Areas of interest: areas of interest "Hangzhou Municipal Public Security Bureau Traffic Police Detachment Raocheng Company"
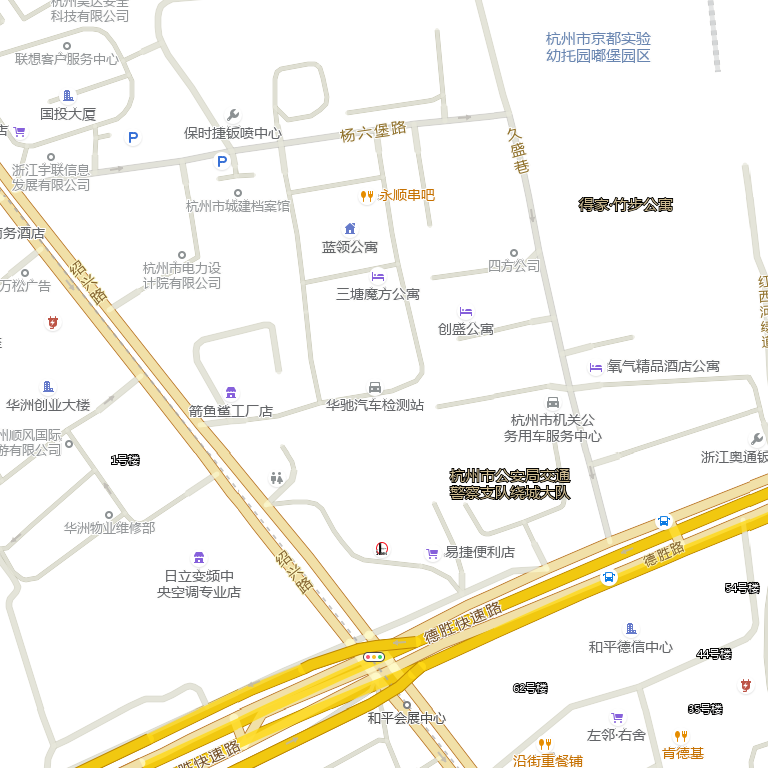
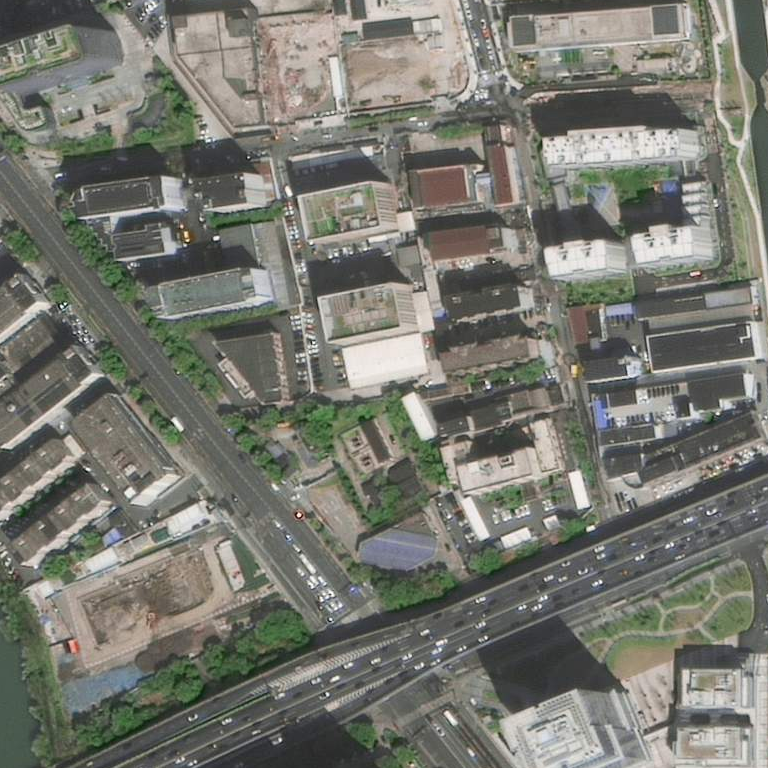